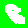
Digit: 8